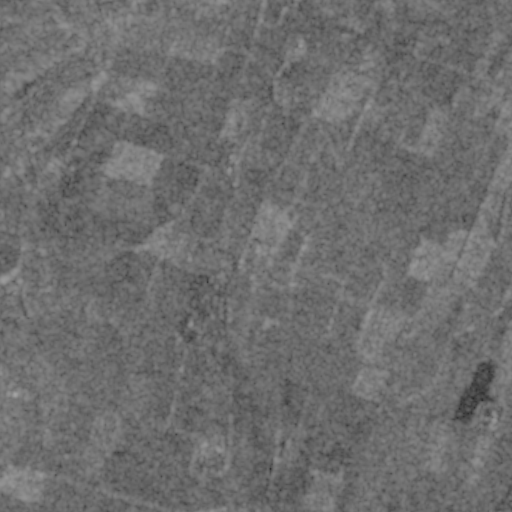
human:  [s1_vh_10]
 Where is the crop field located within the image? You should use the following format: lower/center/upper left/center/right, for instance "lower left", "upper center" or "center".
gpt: The crop field is located in the upper right of the image.
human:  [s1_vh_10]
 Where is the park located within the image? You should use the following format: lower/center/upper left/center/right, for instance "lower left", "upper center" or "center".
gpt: The park is located in the lower center of the image.
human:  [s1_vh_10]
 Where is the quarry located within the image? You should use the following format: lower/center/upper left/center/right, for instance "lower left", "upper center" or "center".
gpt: The quarry is located in the lower right of the image.
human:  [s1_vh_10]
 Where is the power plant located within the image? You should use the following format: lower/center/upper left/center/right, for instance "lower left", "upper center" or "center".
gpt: There is no power plant in the image.

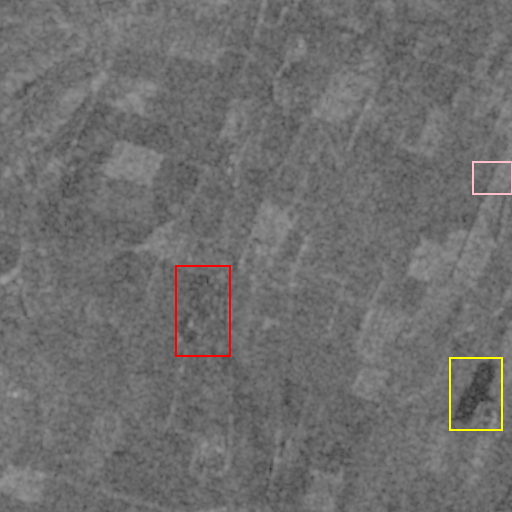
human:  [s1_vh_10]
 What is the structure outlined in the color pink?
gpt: The structure outlined in pink is a crop field.
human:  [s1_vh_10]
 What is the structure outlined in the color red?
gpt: The structure outlined in red is a park.
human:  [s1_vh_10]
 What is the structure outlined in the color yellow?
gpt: The structure outlined in yellow is a quarry.
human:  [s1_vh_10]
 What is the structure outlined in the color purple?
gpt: There is no purple outline.